Question: I have a PCL file and open it with Notepad ++ to view the source code (with PCL Viewer I see the final results but I need to view the source also).

Please see Lab Number and the rest of the characters. to extract Lab Number and its code with this regex:
'''
private static String PATTERN_LABNUMBER = "Lab Number[\W\D]*(\d*)";
'''
and it gives me:
'''
<PHONE>
'''
I now want to extract Date Reported and I use this regex (after a lot of other tries):
'''
private static String PATTERN_DATE_REPORTED =
"Date Reported[\W\D]*(\d\d/\d\d/\d\d\d\d \d\d:\d\d)";
'''
but it does NOT find it in the PCL file.
I've also tried with:
'''
private static String PATTERN_DATE_REPORTED =
"Date Reported[\W\D]*([0-9]{2}/[0-9]{2}/[0-9]{4} [0-9]{2}:[0-9]{2})";
'''
but the same not found result...
Do you see where I am missing something in this last regex?
Thanks a lot!
:
I use this java code to extract Lab number and Date Reported:
'''
public String extractWithRegEx(String regextype, String input) {
String matchedString = null;
if (regextype != null && input != null) {
Matcher matcher = Pattern.compile(regextype).matcher(input);
if (matcher.find()) {
System.out.println("Matcher found for regextype "+regextype);
matchedString = matcher.group(0);
if (matcher.groupCount() > 0) {
matchedString = matcher.group(1);
}
}
}
return matchedString;
}
'''
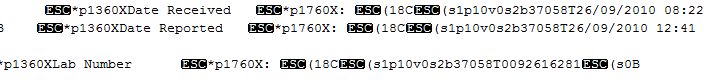
Answer: Here is the code to accomplish what you want..
'''
Pattern pattern = Pattern.compile("Date Reported.*(\d{2}/\d{4} \d{2}:\d{2})$", Pattern.MULTILINE);
String st = "date dfdsfsd fgfd gdfgfdgdf gdfgdfg gdfgdf 3232/22/2010 23:34
"+
"dsadsadasDate Reported gdfgfd gdfgfdgdf gdfgdfg gdfgdf 3232/22/2010 23:34";
Matcher matcher = pattern.matcher(st);
while (matcher.find()) {
System.out.println(matcher.group(1));
}
'''